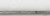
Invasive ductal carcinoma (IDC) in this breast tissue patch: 0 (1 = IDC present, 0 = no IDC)